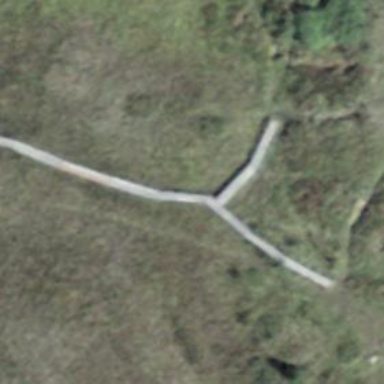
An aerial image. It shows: Path leading to bridge.